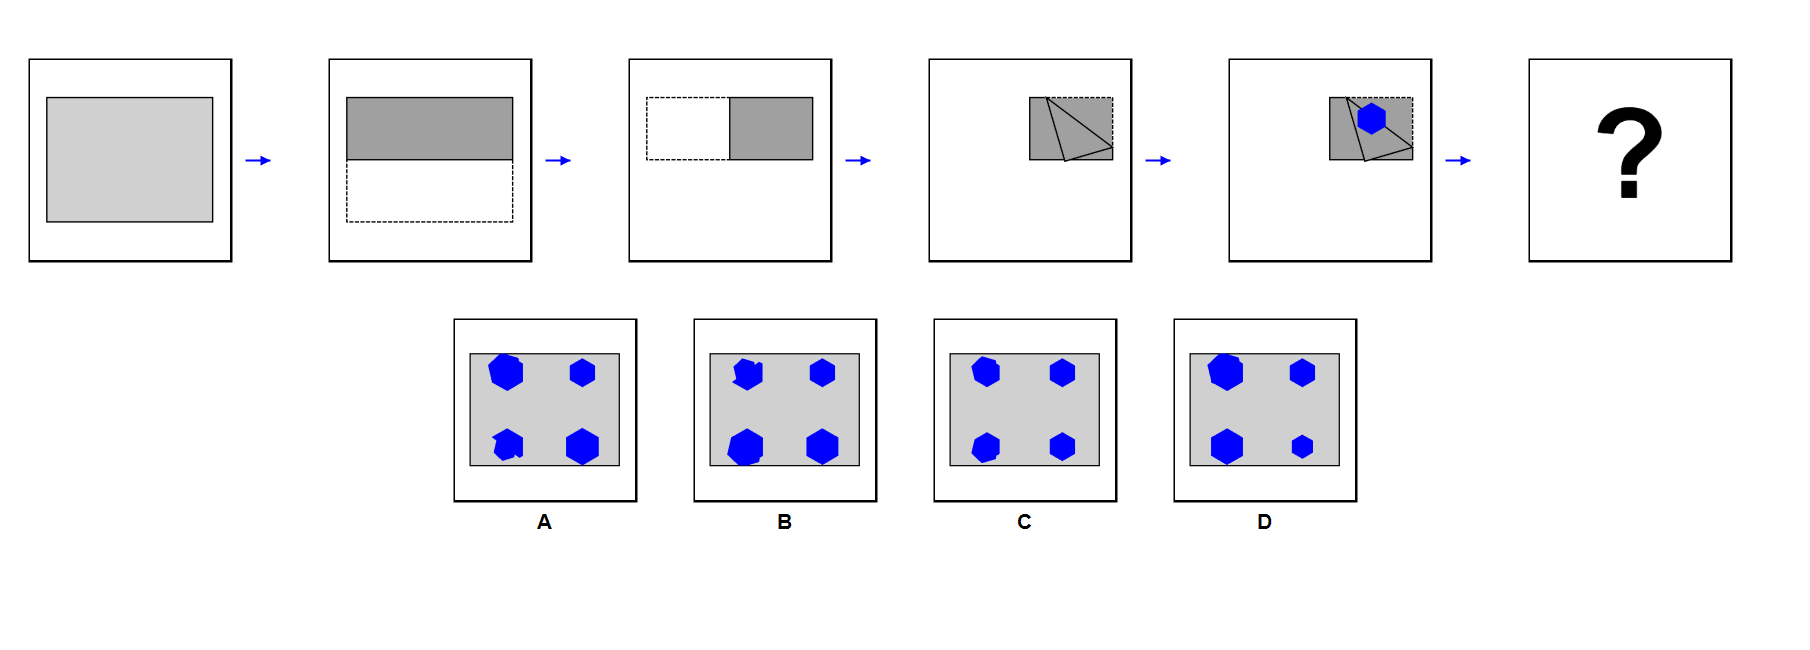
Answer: C